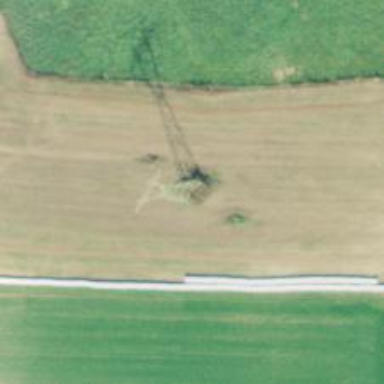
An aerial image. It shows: Lattice structure tower.